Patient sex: F
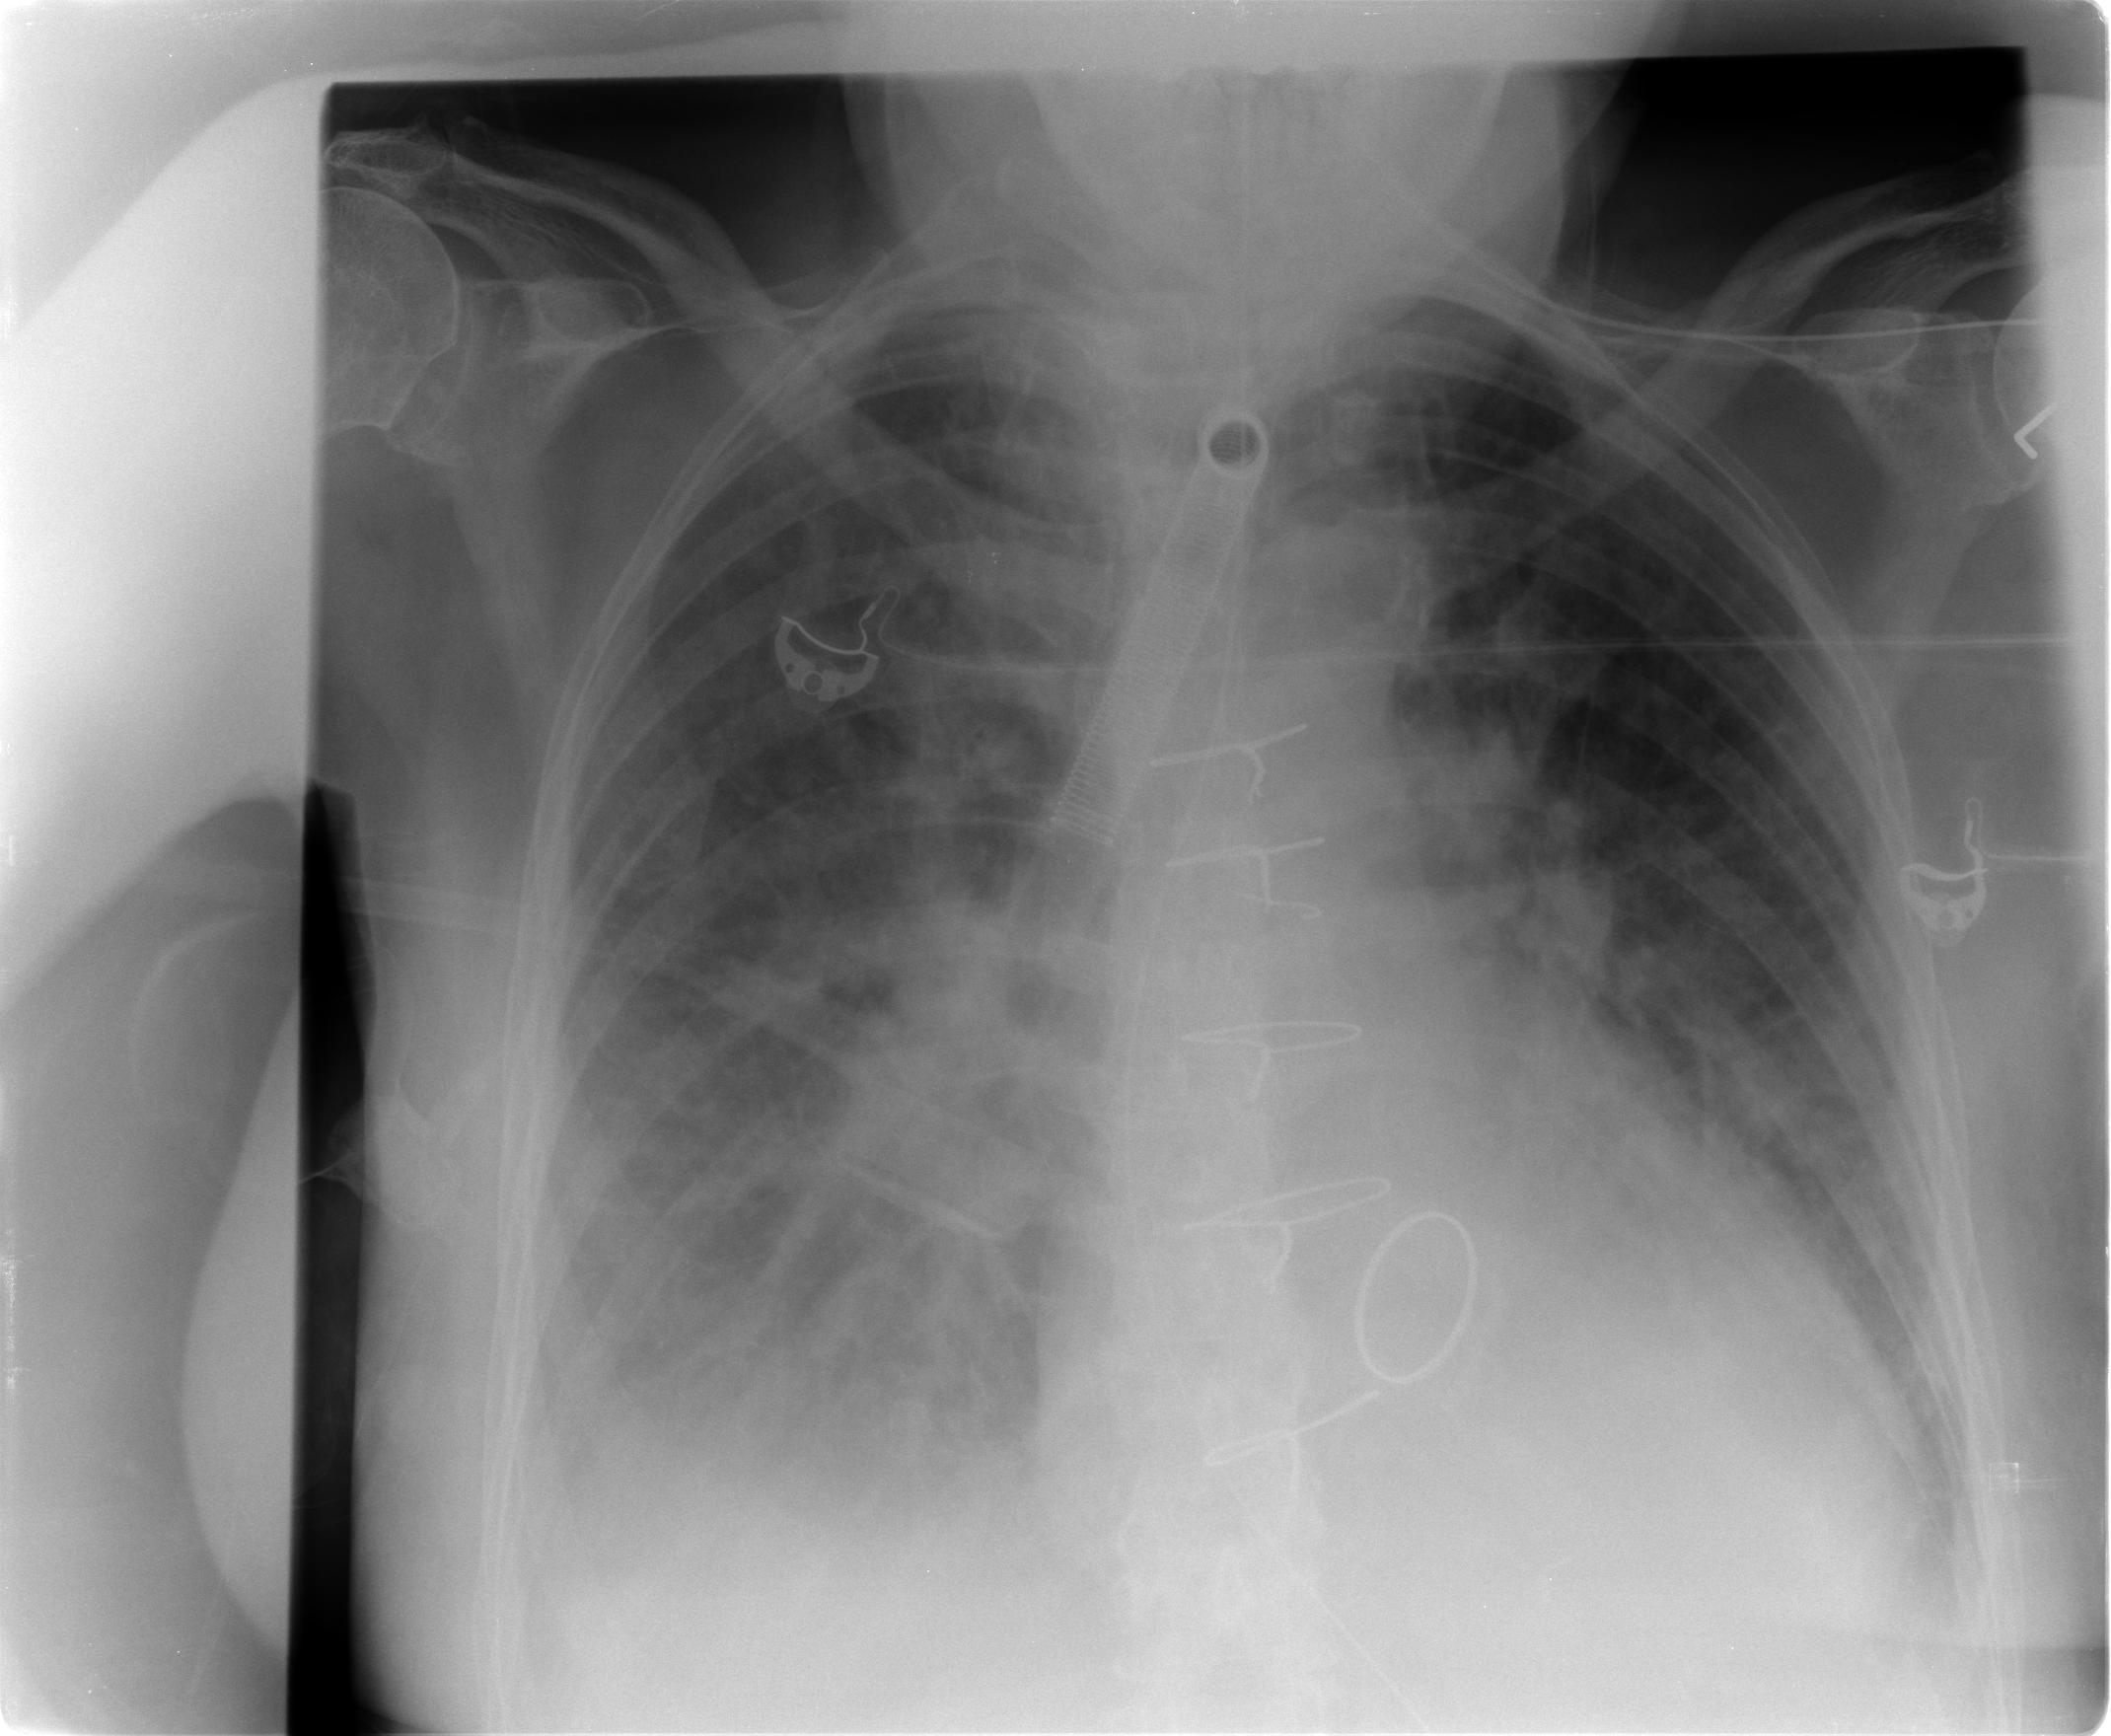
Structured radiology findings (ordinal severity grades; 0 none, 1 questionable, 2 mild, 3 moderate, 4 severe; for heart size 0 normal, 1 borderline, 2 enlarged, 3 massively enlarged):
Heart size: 2
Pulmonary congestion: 2
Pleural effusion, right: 3
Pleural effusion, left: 2
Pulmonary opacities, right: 3
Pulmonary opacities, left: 3
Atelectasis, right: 2
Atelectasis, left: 1